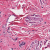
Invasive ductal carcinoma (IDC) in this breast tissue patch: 0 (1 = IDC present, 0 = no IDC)